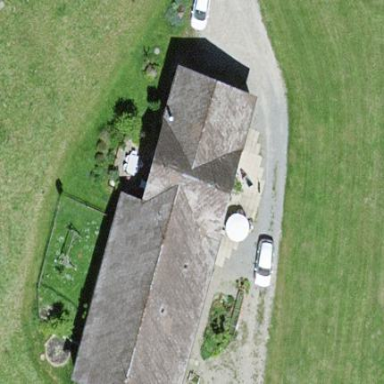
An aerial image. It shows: Gabled roof farm building.